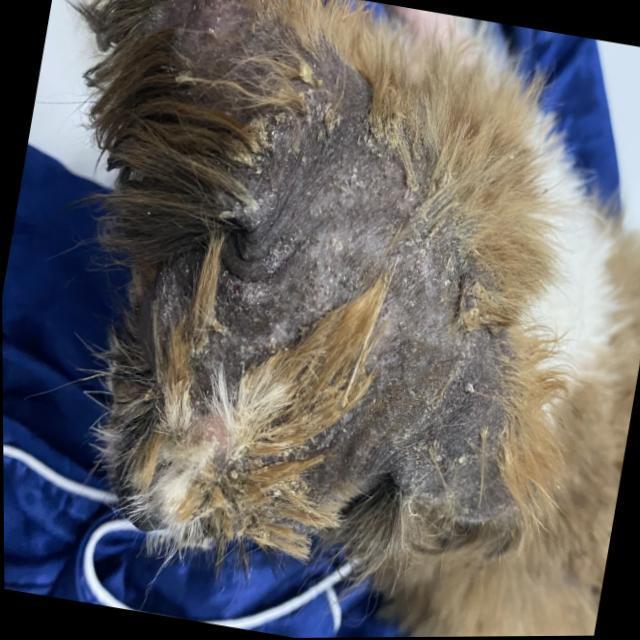
Canine demodicosis (Demodex mange) — caused by Demodex canis mites. Presents with alopecia, follicular papules, pustules, and comedones. Often localized on face and forelimbs.